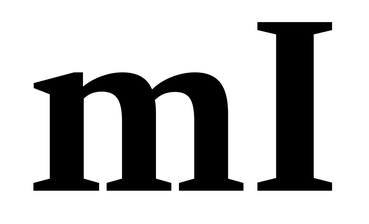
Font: LibreCaslonText_Bold